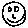
Label: smiley face